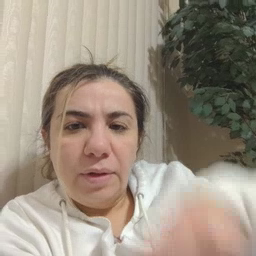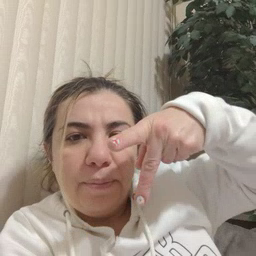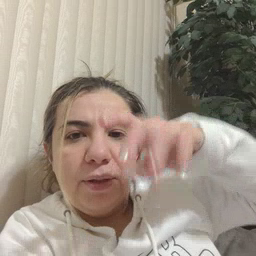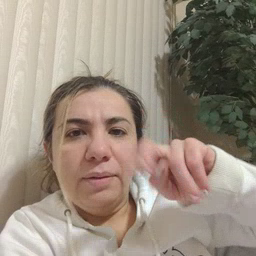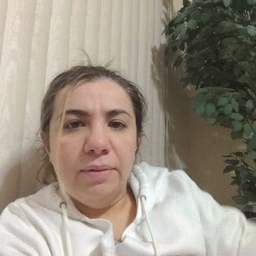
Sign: pen